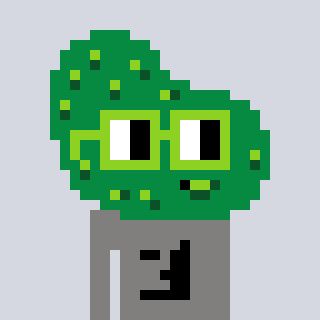
a pixel art character with square light green glasses, a pickle-shaped head and a bluegrey-colored body on a cool background